Aerial crown-view tile of a tropical tree (Barro Colorado Island, Panama), acquired 20250414:
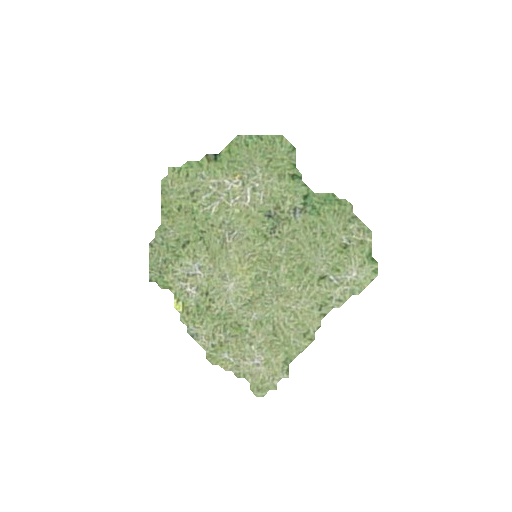
Species: Quararibea stenophylla
GBIF accepted scientific name: Quararibea stenophylla
Crown area: 54.863 m²